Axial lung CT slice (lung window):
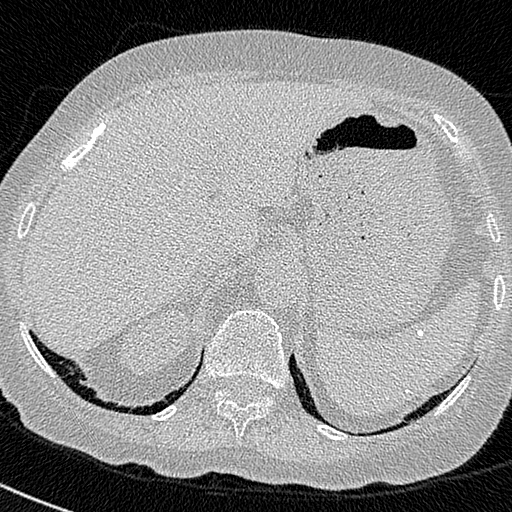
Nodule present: no